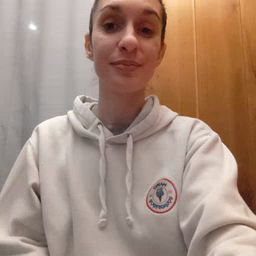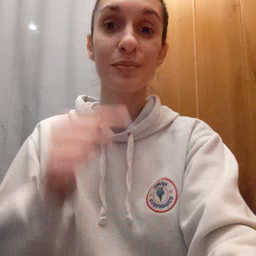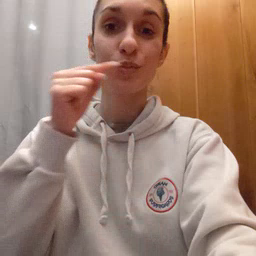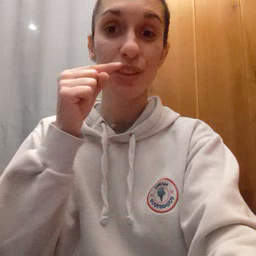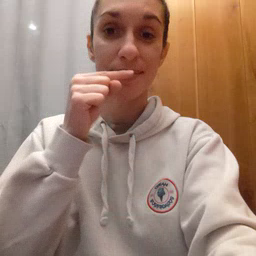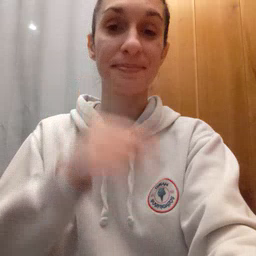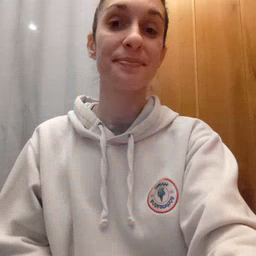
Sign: toothbrush